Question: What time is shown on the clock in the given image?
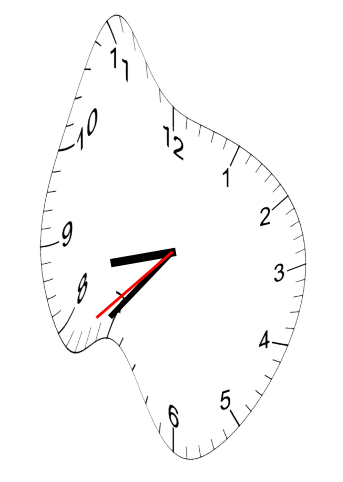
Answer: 08:36:38